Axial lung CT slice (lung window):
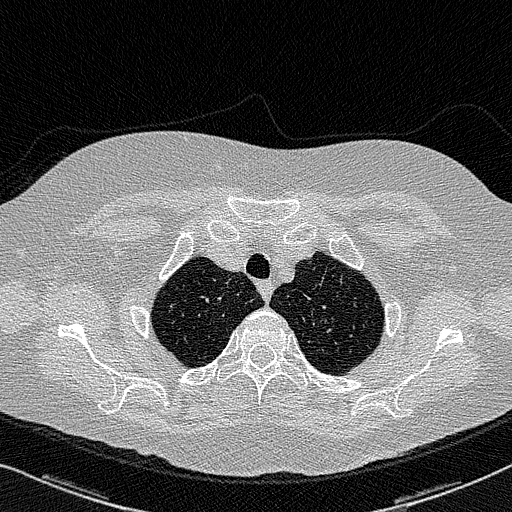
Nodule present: no